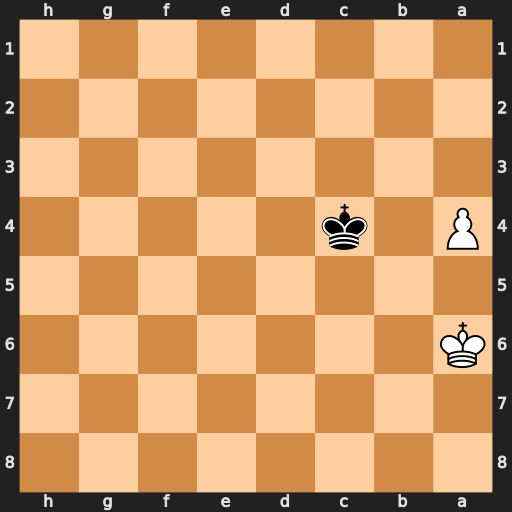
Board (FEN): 8/8/K7/8/P1k5/8/8/8
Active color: b
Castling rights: -
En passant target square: -
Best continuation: Kc5 Ka5 Kc6